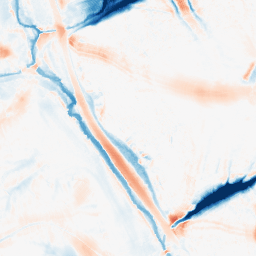
Category: morphological
Decomposition family: morphological
Decomposition parameters: operation: average
size: 20
Upsampling method: lanczos
Upsampling parameters: scale: 2
Upsampling scale: 2